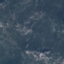
Land use / land cover: HerbaceousVegetation